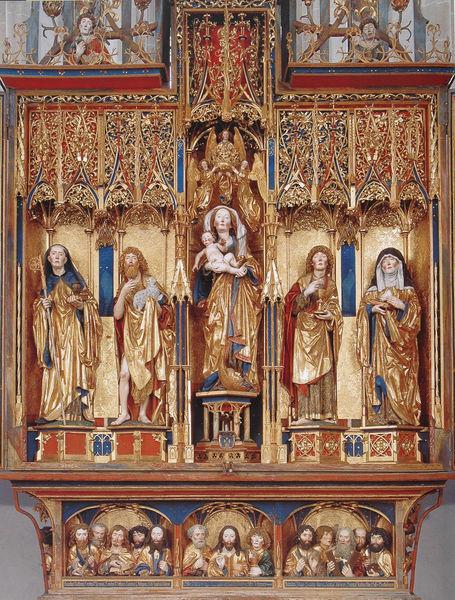
Titel: Hochaltar, Mittelschrein
Künstler: Michel Erhart
Standort: Blaubeuren
Institution: ehemalige Abteikirche St. Johannes d.T.
Schlagwörter: blau, flügel, weiß, menschen, frau, holz, kleid, köpfe, orange, schmuck, schwarz, säulen, rot, schleier, bart, arm, falten, halten, johannes, rahmen, sockel, täufer, vollbart, fünf, kirche, gewand, gold, kelch, kind, mutter, gotik, krone, engel, ranken, skulptur, relief, farbig, schrank, baby, figuren, detail, ornamente, verzierung, deutsch, tiefe, foto, fotografie, photographie, unten, bögen, vier, nische, arkade, lamm, vergoldet, kreuz, religion, altar, arkaden, hochaltar, kasten, photo, verziert, farbfoto, gotisch, kanzel, spitzbogen, christus, jesus, pieta, segen, baldachin, kin, heilige, pavillon, abendmahl, schlüssel, gefasst, jünger, maria, madonna, magdalena, petrus, schrein, aufnahme, verzierungen, christentum, vergoldung, geschnitzt, hölzern, schnitzwerk, mittelteil, anna, josef, masswerk, testament, proportionen, nischen, podeste, fialen, jesuskind, johannes der täufer, gesprenge, predella, retabel, schnitzaltar, barbara, katharina, apostel, antependium, baldachine, rankenwerk, letztes abendmahl, altarretabel, rahmenarchitektur, sacra converatione, pedella, goldr, schnetzerei